Question: This is an extremely simple question, but reading <URL> for the first time, I can't figure out how to construct this query. Let's say I have a graph that looks like:

and additionally each person has an age associated with them.
What I've tried so far:
'''
MATCH (start)-[:friend]>(others)
WHERE start.name="John"
RETURN start.age, others.age
'''
This has several problems,
1. It only goes one one one friend deep and I'd like to go to all friends of John.
2. It doesn't return a list, but a series of (john.age, other.age).
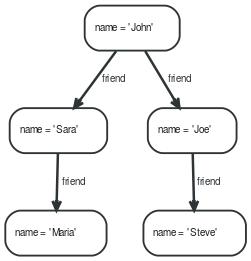
Answer: So what you need is not only friend of john, but also friends of friends. So you need to tell neo4j to recursively go deep in the graph.
This query goes 2 level deep.
'''
MATCH (john:Person { name:"John" })-[:friend *1..2]->(friend: Person)
RETURN friend.name, friend.age;
'''
To go 'n' nevel deep, don't put anything i.e. '*1..'
Oh and I also found this <URL> in neo4j
So what does '*1..2' here means:
'*' to denote that its a recursion.
'1' to denote that do not include john itself i.e. is the start node. If you put 0 here, it will also include the 'John node' itself.
'..' to denote that go from this node till ...
'2' denotes the level of recursion. Here you say to stop at level 2. i.e. dont go beyond steve. If you put nothing there, it will keep on going until it cannot find a node that "has" a friend relationship
for these types of query match is <URL>.